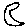
Label: moon